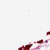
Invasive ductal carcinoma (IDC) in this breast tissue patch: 0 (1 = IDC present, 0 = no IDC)